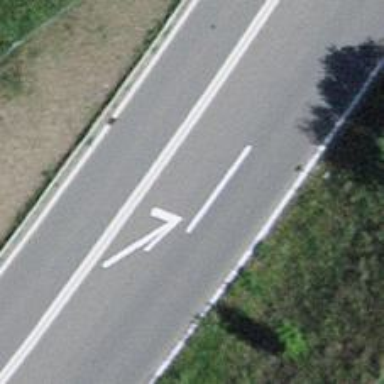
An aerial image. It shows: Asphalt motorroad with trunk classification.